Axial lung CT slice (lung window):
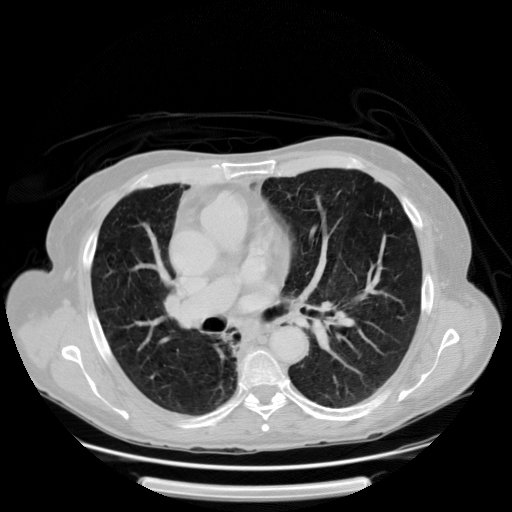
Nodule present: no